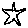
Label: star